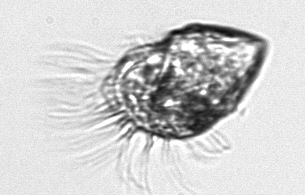
Label: Strombidium_morphotype1